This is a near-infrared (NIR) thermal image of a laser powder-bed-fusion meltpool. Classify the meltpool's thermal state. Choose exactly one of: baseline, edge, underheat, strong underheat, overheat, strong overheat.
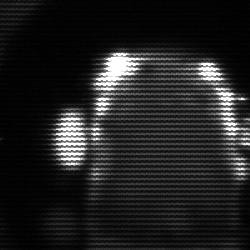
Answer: baseline